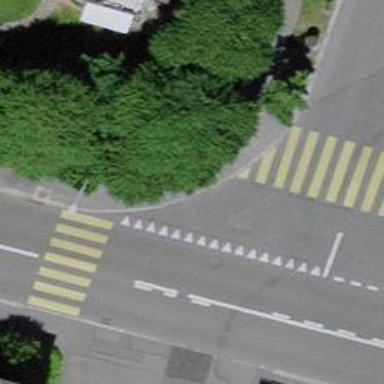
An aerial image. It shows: Kerb serving as barrier.